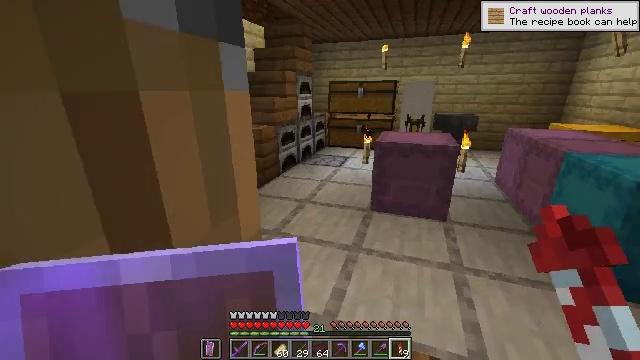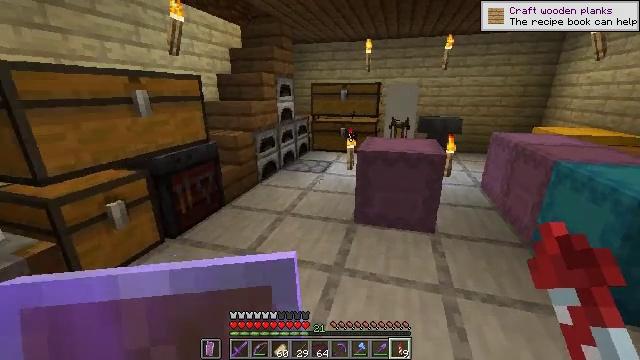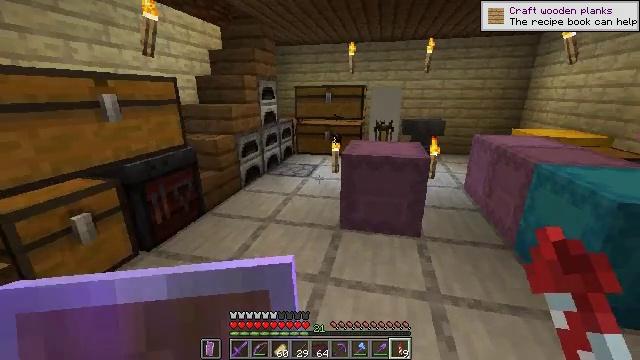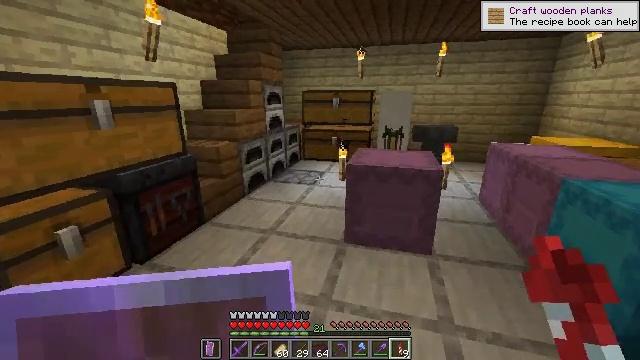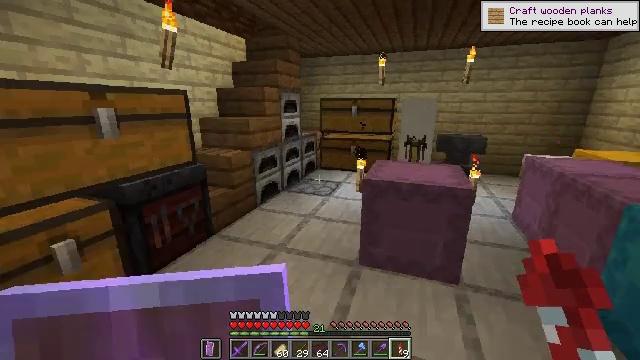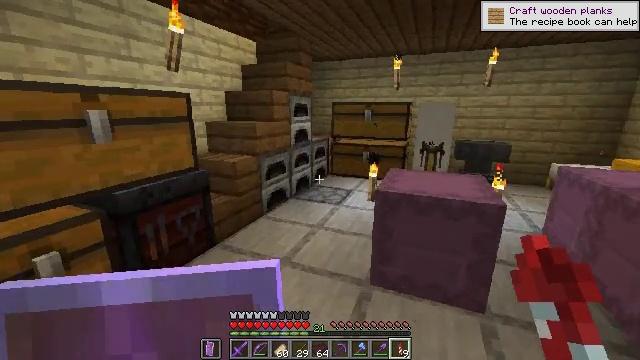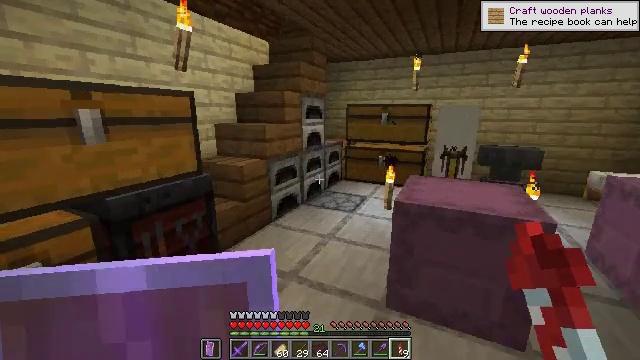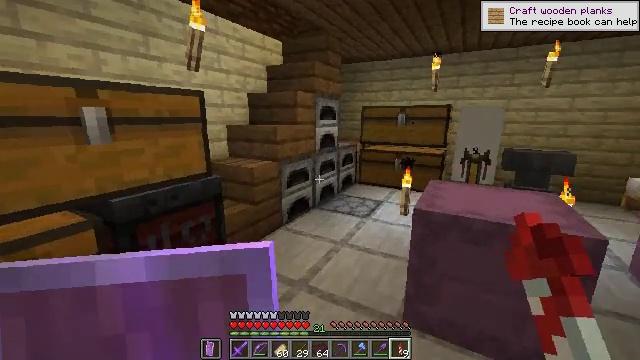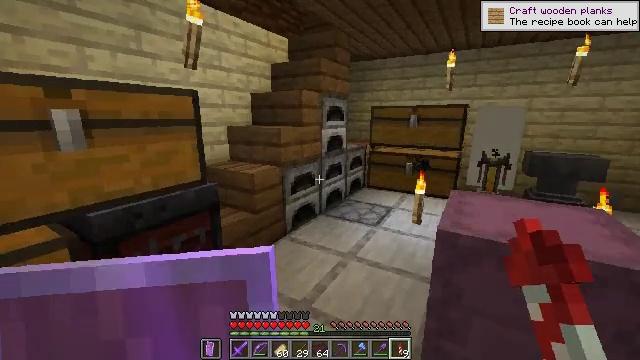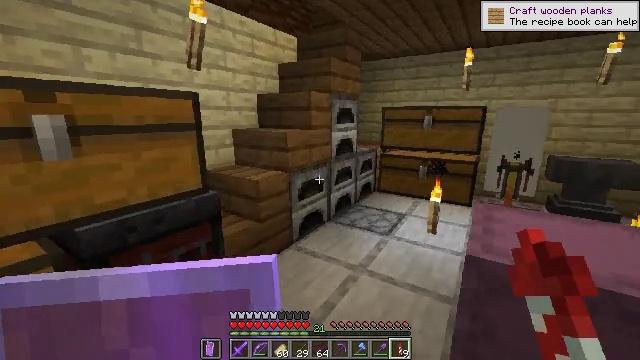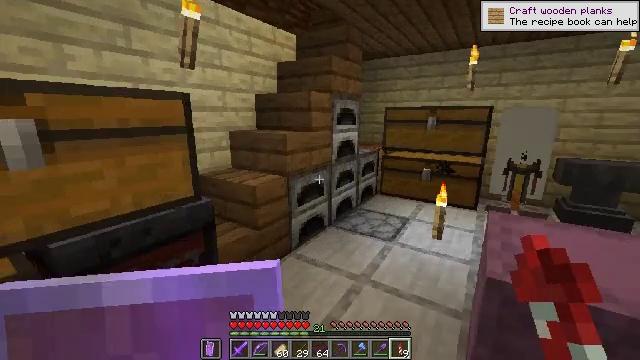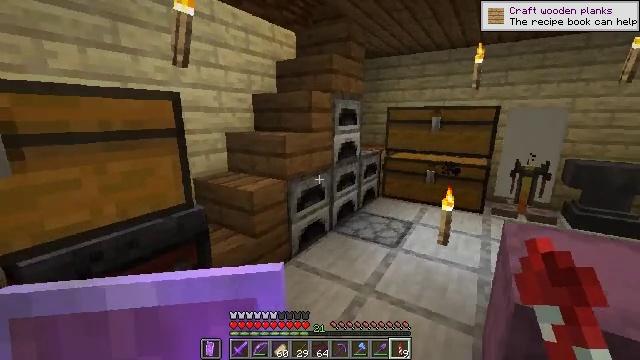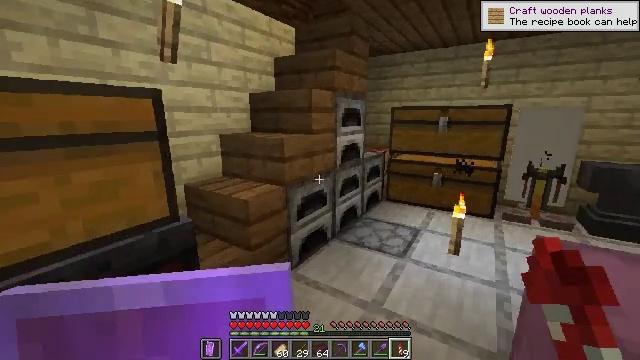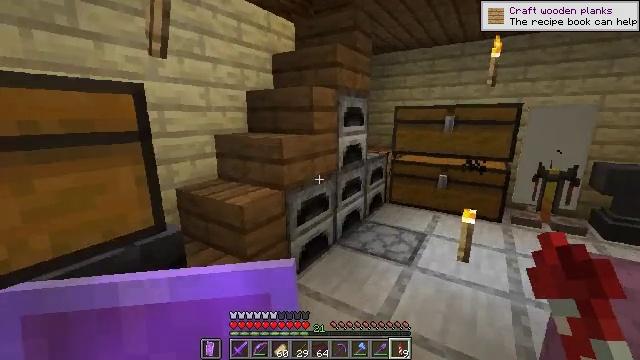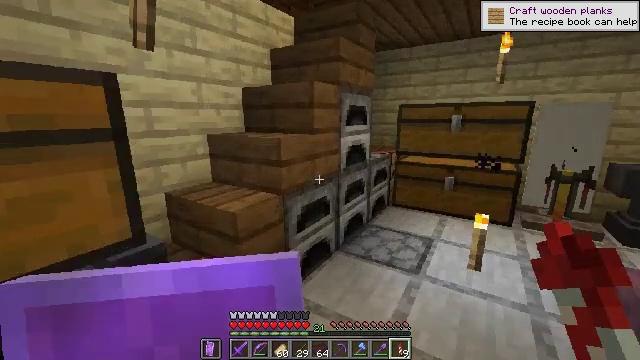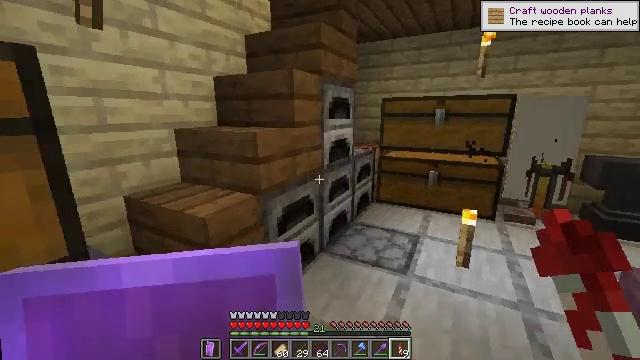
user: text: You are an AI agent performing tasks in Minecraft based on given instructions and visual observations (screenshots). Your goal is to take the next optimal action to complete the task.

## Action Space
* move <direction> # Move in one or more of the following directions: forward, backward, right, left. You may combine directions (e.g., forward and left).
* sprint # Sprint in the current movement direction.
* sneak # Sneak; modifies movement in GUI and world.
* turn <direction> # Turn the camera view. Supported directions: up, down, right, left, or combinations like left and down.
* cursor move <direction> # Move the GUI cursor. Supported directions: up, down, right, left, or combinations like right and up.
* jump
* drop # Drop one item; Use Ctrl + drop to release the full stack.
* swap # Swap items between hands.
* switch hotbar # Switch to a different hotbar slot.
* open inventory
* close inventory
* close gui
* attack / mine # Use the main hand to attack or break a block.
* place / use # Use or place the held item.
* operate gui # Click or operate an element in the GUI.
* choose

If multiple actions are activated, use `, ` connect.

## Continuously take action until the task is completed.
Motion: motion action
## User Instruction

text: Smelt netherrack to create nether bricks.
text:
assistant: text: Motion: move forward, turn right
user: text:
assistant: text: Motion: move forward, turn right
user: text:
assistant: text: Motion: move forward, turn left
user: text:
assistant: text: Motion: move forward, turn left and up
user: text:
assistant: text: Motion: move forward, turn left
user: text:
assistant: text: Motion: move forward, turn left
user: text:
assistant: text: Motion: move forward, turn left
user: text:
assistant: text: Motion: move forward, turn left
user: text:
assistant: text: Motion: move forward, turn left
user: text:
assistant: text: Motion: move forward
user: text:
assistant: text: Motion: move forward
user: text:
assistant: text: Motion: move forward
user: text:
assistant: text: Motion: move forward
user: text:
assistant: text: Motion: move forward
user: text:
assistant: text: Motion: move forward, turn right and down
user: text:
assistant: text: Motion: move forward, turn right and down
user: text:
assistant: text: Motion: move forward, turn right
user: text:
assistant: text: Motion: move forward and move right
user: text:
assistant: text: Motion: move forward and move right
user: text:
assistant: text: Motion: move forward and move right, turn left
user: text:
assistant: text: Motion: move forward and move right, turn left
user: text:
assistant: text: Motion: move forward and move right, turn left
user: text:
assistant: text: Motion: move forward and move right, turn left
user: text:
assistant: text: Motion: move forward
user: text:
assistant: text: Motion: move forward
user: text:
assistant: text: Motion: move forward
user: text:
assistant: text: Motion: move forward
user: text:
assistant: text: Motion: move forward
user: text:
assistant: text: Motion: move forward, turn left
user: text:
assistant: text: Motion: move forward, turn left